七年级 · 度量几何学
(本小题 8.0 分)

阅读理解，完成下列各题:
定义: 已知 $A 、 B 、 C$ 为数轴上任意三点, 若点 $C$ 到点 $A$ 的距离是它到点 $B$ 的距离的 3 倍, 则称点 $C$ 是 $[A, B]$ 的 倍点. 例如: 如图 1 , 点 $C$ 是 $[A, B]$ 的 3 倍点, 点 $D$ 不是 $[A, B]$ 的3倍点, 但点 $D$ 是 $[B, A]$的 3 倍点, 根据这个定义解决下面问题:

图1

图2

(1)在图1中, 点 $A \_[C, D]$ 的3倍点(填写 “是” 或 “不是” ); $[D, C]$ 的3倍点是点 — (填写 $A$ 或 $B$ 或 $C$ 或 $D$ );

(2)如图 $2, M 、 N$ 为数轴上两点, 点 $M$ 表示的数是 -3 , 点 $N$ 表示的数是 5 , 若点 $E$ 是 $[M, N]$ 的 3 倍点, 则点 $E$ 表示的数是 \$ \qquad \$ ;

(3)若 $P 、 Q$ 为数轴上两点, 点 $P$ 在点 $Q$ 的左侧, $P Q=a$, 一动点 $H$ 从点 $P$ 出发, 以每秒 3 个单位长度的速度沿数轴向右运动, 设运动时间为 $t$ 秒, 求当 $t$ 为何值时, 点 $H$ 恰好是 $P$ 和 $Q$ 两点的 3 倍点? (用含 $a$ 的代数式表示).
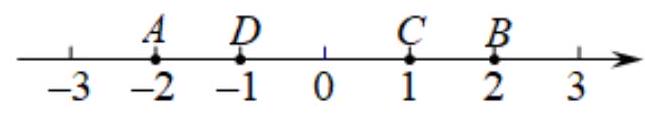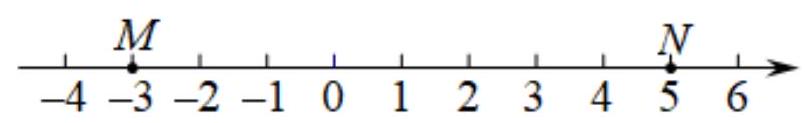
答案: (1) 是; $B$;

(2)3或 $9 ;$

(3) 依题意得 $P Q=a, P H=3 t$.

(1) 当 $H$ 为 $[Q, P]$ 的 3 倍点时, $H P=\frac{1}{4} P Q=\frac{1}{4} a=3 t$,解得 $t=\frac{1}{12} a$;

(2) 当 $H$ 为 $[P, Q]$ 的 3 倍点且 $H$ 在点 $Q$ 的左侧时, $H P=\frac{3}{4} P Q=\frac{3}{4} a=3 t$,解得 $t=\frac{1}{4} a$;

(3)当 $H$ 为 $[P, Q]$ 的 3 倍点且 $H$ 在点 $Q$ 的右侧时, $H P=a+\frac{1}{2} a=\frac{3}{2} a=3 t$,解得 $t=\frac{1}{2} a$.

综上所述, $t$ 的值为 $\frac{1}{12} a$ 或 $\frac{1}{4} a$ 或 $\frac{1}{2} a$.
解析:

【分析】

此题主要考查了对 3 倍点的理解和认识, 解本题的关键是分清 3 倍点的两种不同的情况.

(1)根据图形及新定义可直接解得;

(2) 设点 $E$ 表示的数是 $x$, 根据题意列方程求解即可;

(3) 点 $H$ 恰好是 $P$ 和 $Q$ 两点的 3 倍点, 可分为三种情况讨论, 解得 $t$ 有三个值.

【解答】

解: (1) $\because A C=|1-(-2)|=3, A D=|-1-(-2)|=1$,

$\therefore A C=3 A D$,

$\therefore$ 点 $A$ 是 $[C, D]$ 的 3 倍点.

$\because B D=|2-(-1)|=3, B C=|2-1|=1$,

$\therefore B D=3 B C$,

$\therefore[D, C]$ 的 3 倍点是点 $B$.

(2) $\because$ 点 $E$ 是 $[M, N]$ 的 3 倍点,

$\therefore E M=3 E N$,

设点 $E$ 表示的数是 $x$,

由题意得 $|x+3|=3|x-5|$,

解得 $x=3$ 或 $x=9$.

(3)见答案.